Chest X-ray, AP view. Patient: 62 years old, sex M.
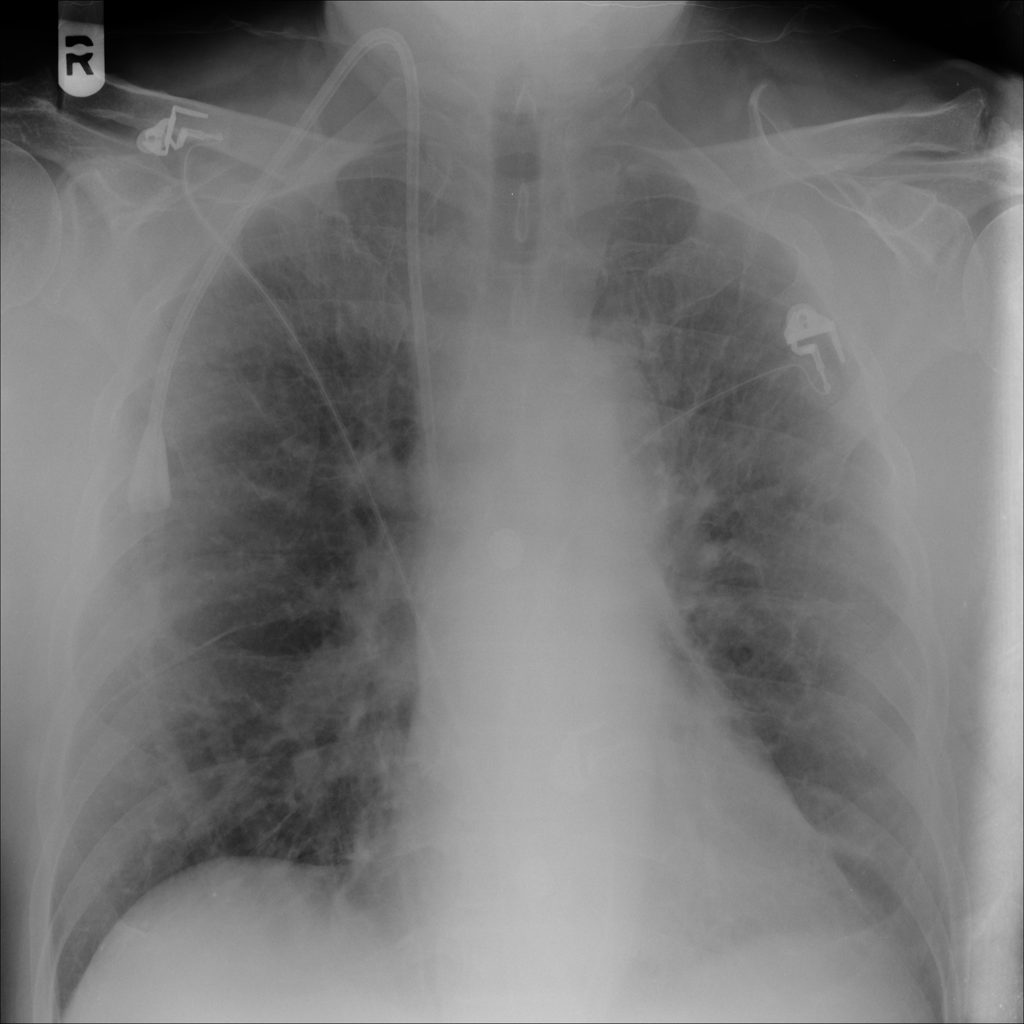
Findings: No Finding